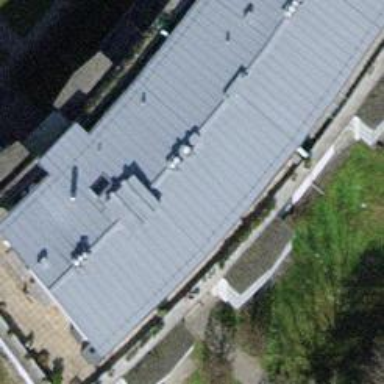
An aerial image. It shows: Apartment building with flat metal roof colored in light grey.